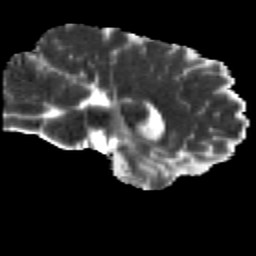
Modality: MD
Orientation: sagittal
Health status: healthy
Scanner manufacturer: siemens
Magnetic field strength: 3 T
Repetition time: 12 s
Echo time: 0.092 s